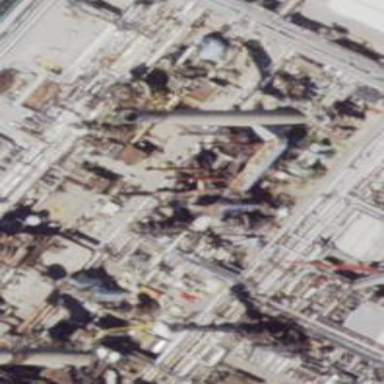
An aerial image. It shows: Industrial building.